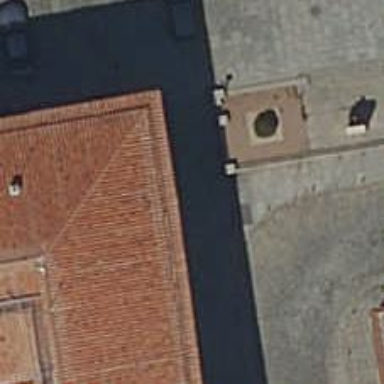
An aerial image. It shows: Steps made of paving stones.